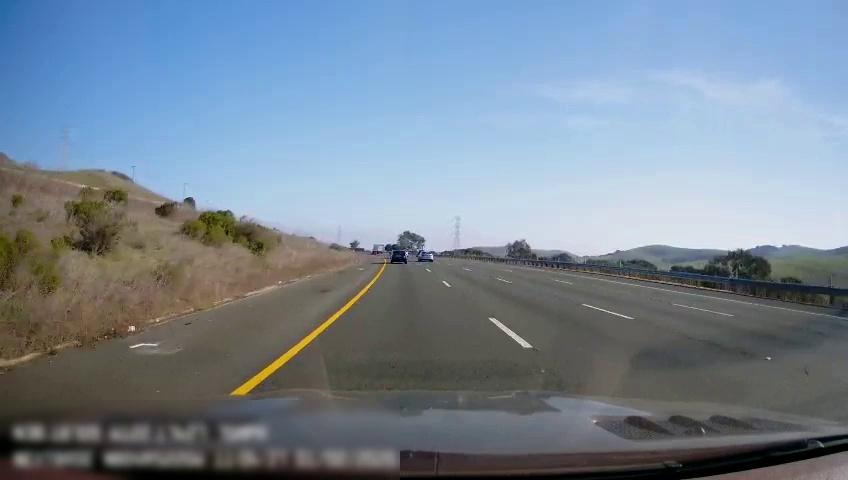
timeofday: Day
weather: Sunny
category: Drivable Space
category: Vehicles | Other LV
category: Vehicles | Car
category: Vehicles | SUV
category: Vehicles | Car
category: Lanes | Current Lane
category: Lanes | Current Lane
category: Lanes | Alternate Lane
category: Lanes | Alternate Lane
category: Lanes | Alternate Lane